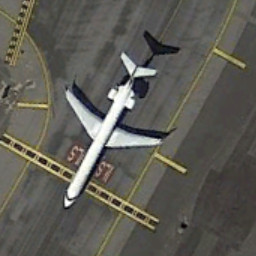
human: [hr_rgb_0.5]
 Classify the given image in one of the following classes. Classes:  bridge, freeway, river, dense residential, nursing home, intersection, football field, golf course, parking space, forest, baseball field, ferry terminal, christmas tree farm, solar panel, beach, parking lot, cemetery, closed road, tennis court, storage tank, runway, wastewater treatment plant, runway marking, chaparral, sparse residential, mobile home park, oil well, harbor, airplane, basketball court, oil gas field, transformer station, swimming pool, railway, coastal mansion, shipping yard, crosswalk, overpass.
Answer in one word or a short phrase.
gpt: airplane